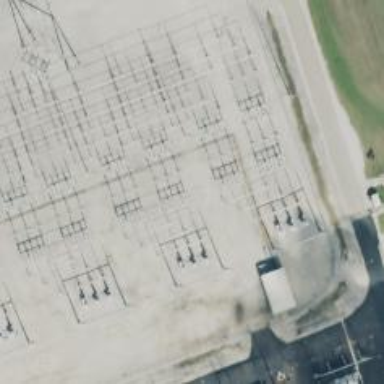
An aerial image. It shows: Switch for power supply.